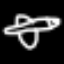
Label: airplane